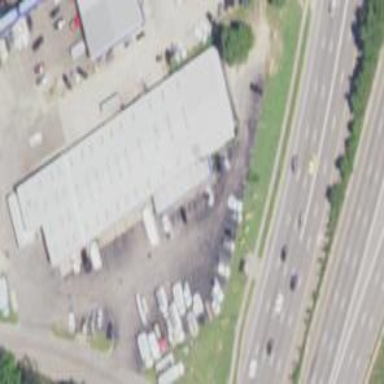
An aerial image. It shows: Commercial building housing car repair shop.